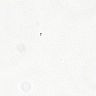
Metastatic tissue present: no